Aerial crown-view tile of a tropical tree (Barro Colorado Island, Panama), acquired 20250915:
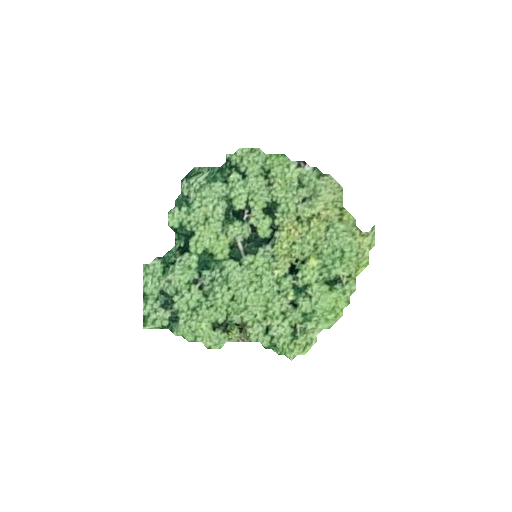
Species: Hieronyma alchorneoides
GBIF accepted scientific name: Hieronyma alchorneoides
Crown area: 48.636 m²